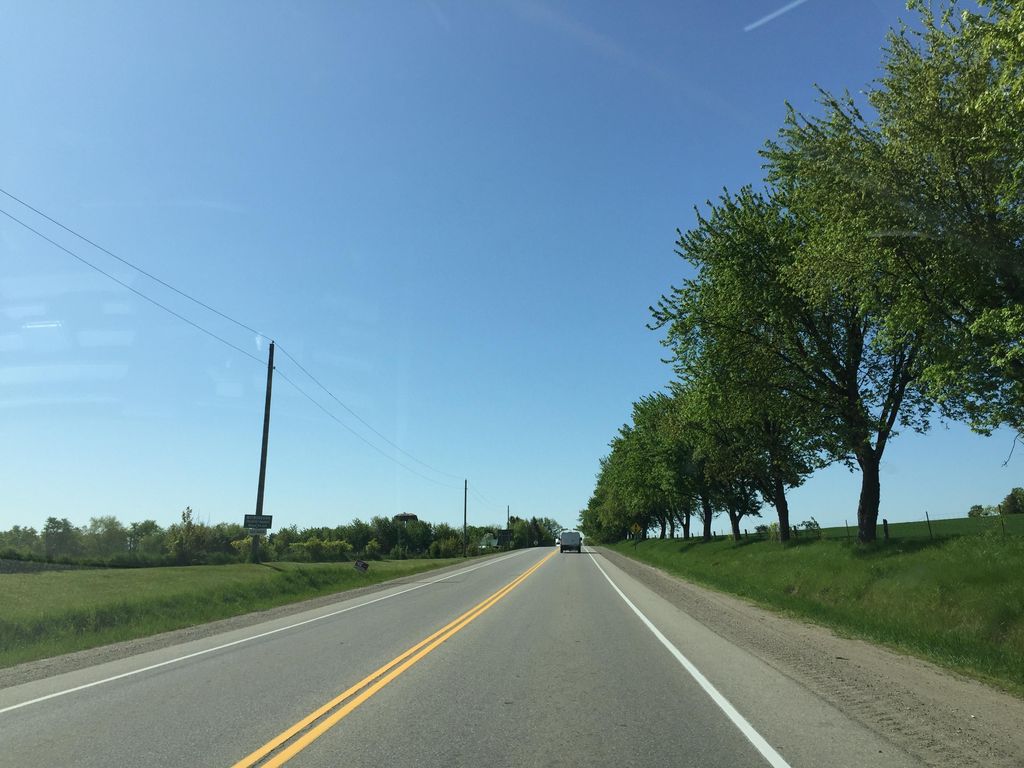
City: kitchener-waterloo